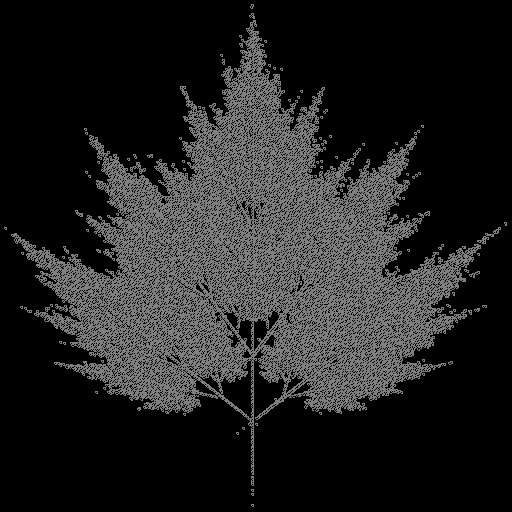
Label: tree